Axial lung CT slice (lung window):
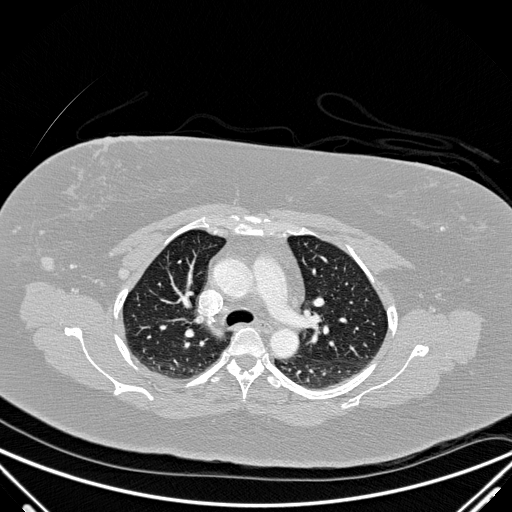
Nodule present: no